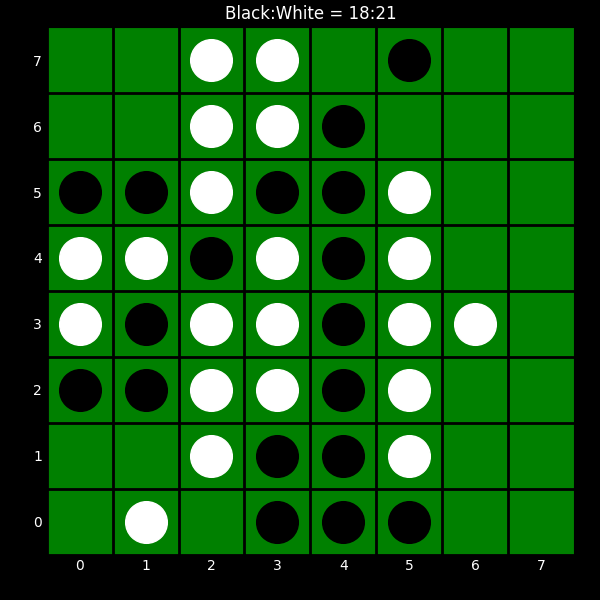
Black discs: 18
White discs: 21